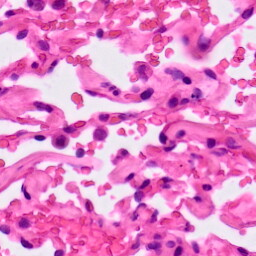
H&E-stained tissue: Lung